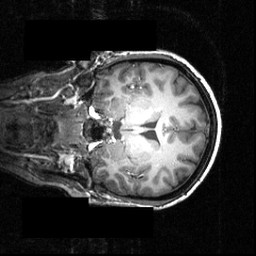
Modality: T1w
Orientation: coronal
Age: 21
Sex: female
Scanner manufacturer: siemens
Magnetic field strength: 3.951 T
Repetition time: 1.5 s
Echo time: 0.00335 s